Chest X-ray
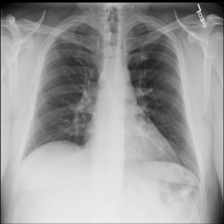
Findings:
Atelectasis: negative
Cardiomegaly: negative
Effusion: negative
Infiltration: negative
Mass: negative
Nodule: negative
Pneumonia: negative
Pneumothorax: negative
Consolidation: negative
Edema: negative
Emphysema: negative
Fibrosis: negative
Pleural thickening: negative
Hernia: negative